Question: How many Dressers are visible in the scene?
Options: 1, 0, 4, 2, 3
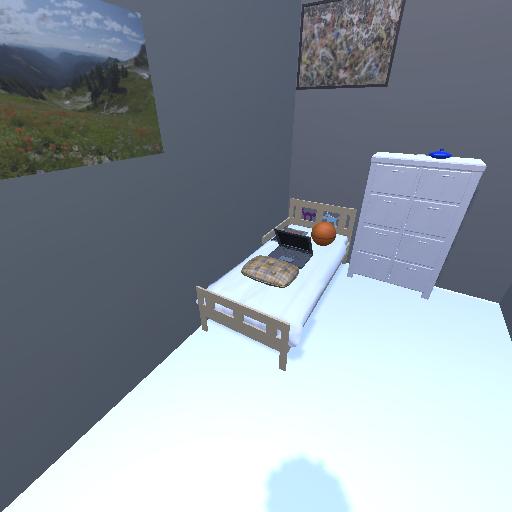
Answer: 1